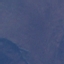
Land use / land cover: HerbaceousVegetation